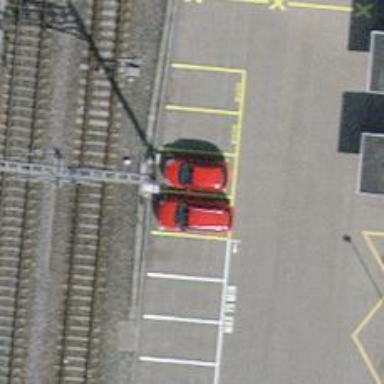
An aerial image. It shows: Car sharing facility.